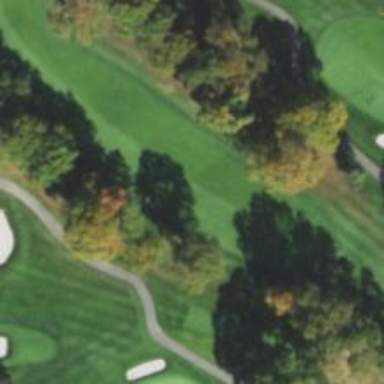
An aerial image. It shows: Golf hole.